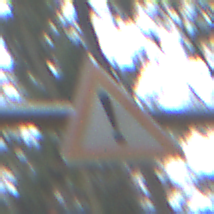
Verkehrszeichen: Gefahrenstelle
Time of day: Midday
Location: Outdoor (Nature)
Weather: Overcast
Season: NotSpecified
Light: Natural